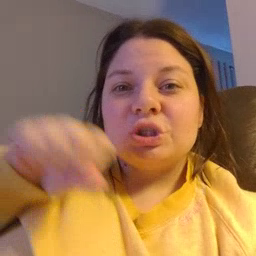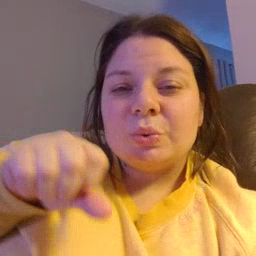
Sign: shoe